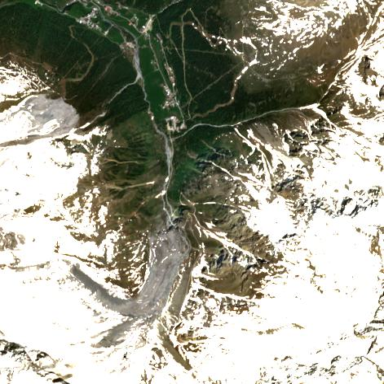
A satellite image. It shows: Area designated for winter sports.